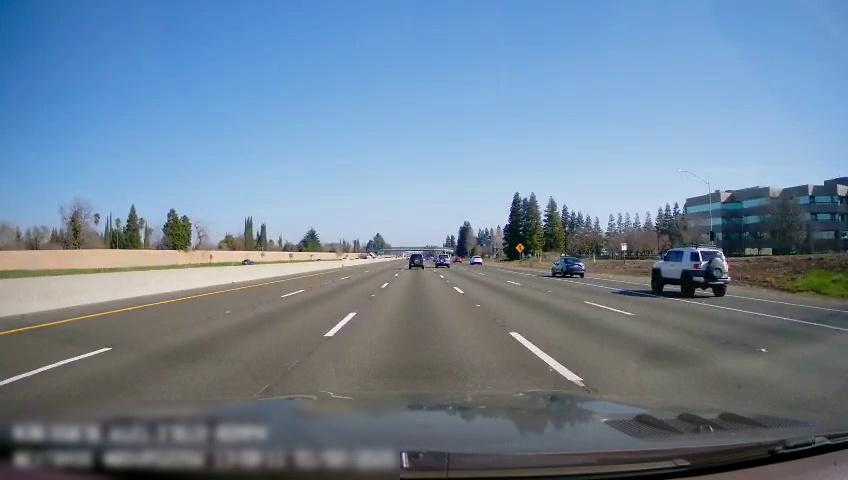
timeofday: Day
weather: Sunny
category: Drivable Space
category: Vehicles | SUV
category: Vehicles | SUV
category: Vehicles | Truck
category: Vehicles | SUV
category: Vehicles | Car
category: Vehicles | Car
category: Lanes | Current Lane
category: Lanes | Alternate Lane
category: Lanes | Alternate Lane
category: Lanes | Alternate Lane
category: Lanes | Alternate Lane
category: Lanes | Alternate Lane
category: Lanes | Alternate Lane
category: Traffic | Signs